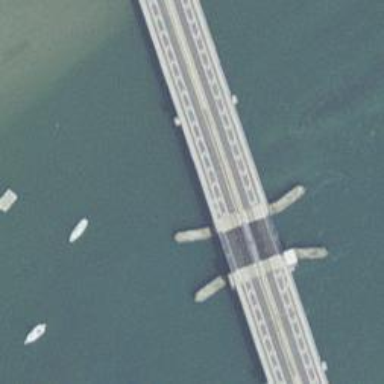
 that functions as expressway. The bridge on this road is movable bascule bridge."